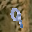
Label: 9